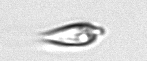
Label: Oxytoxum